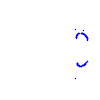
Particle: proton